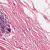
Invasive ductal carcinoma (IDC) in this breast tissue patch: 0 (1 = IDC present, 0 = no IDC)